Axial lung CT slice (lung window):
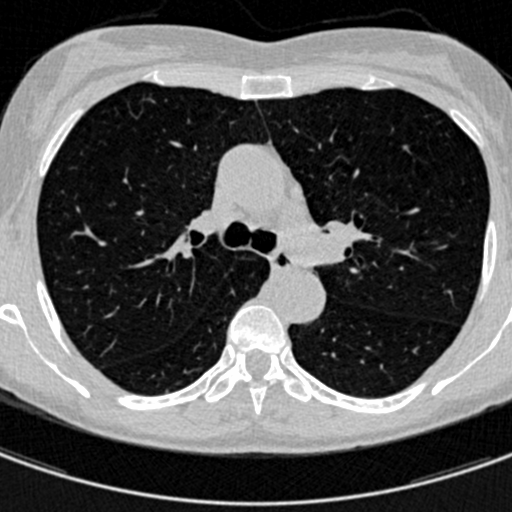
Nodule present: no